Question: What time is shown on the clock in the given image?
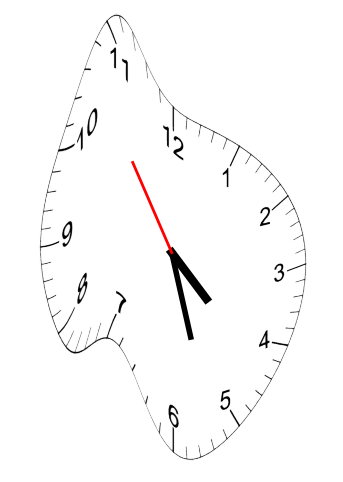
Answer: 04:26:54